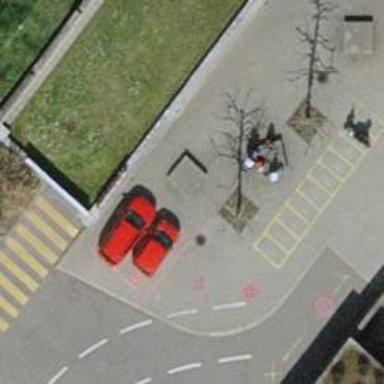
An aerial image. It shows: Car sharing facility.